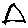
Label: triangle